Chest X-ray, AP view. Patient: 46 years old, sex M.
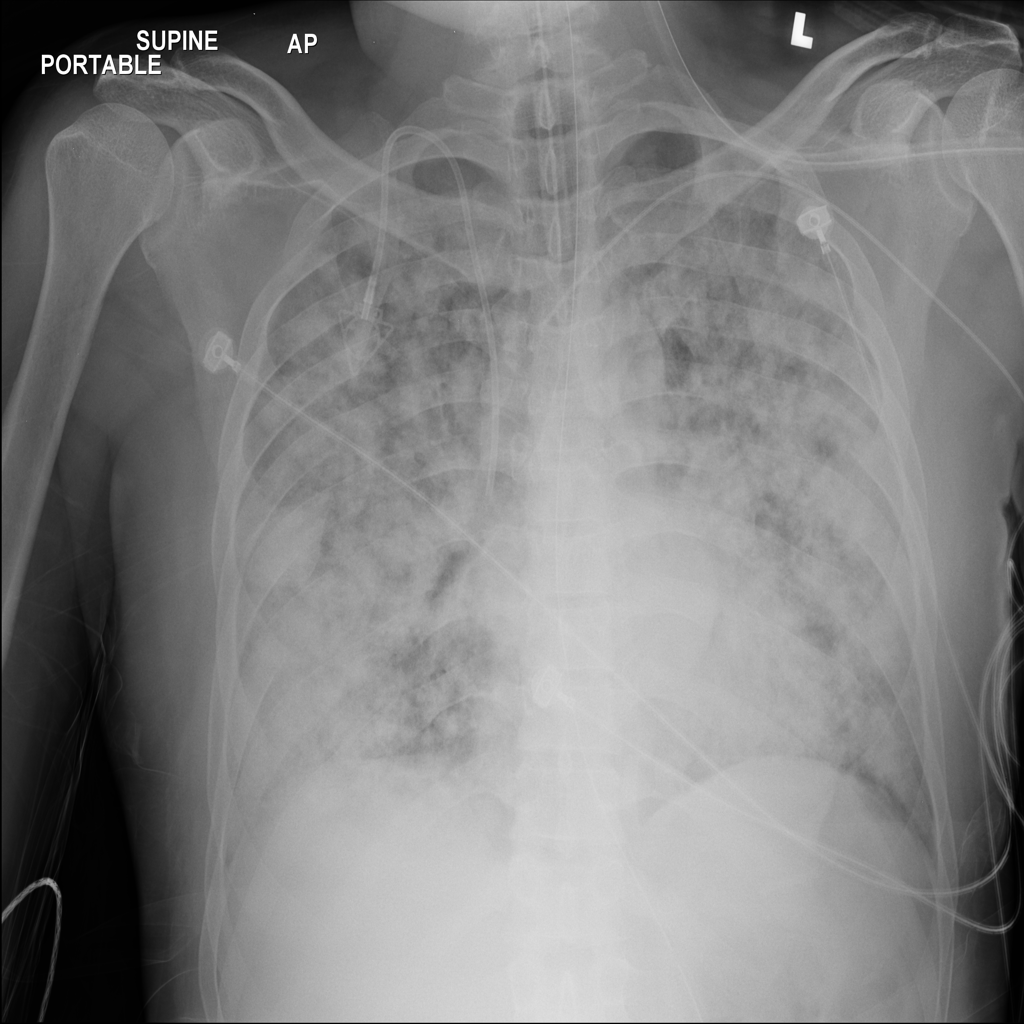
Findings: Edema, Nodule